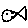
Label: fish